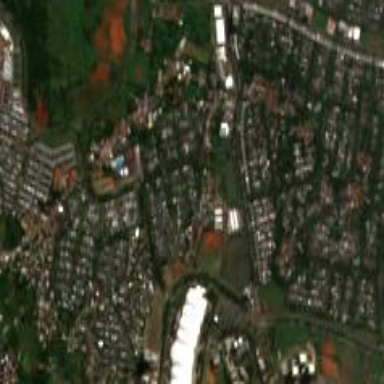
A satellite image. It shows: Residential area with houses.